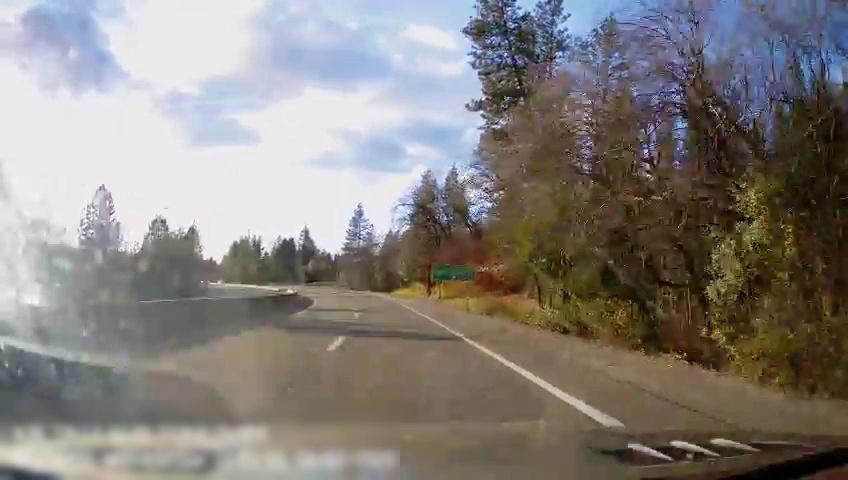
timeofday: Day
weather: Sunny
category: Drivable Space
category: Drivable Space
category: Lanes | Alternate Lane
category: Lanes | Current Lane
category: Lanes | Alternate Lane
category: Traffic | Signs